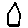
Label: house